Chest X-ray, PA view. Patient: 51 years old, sex M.
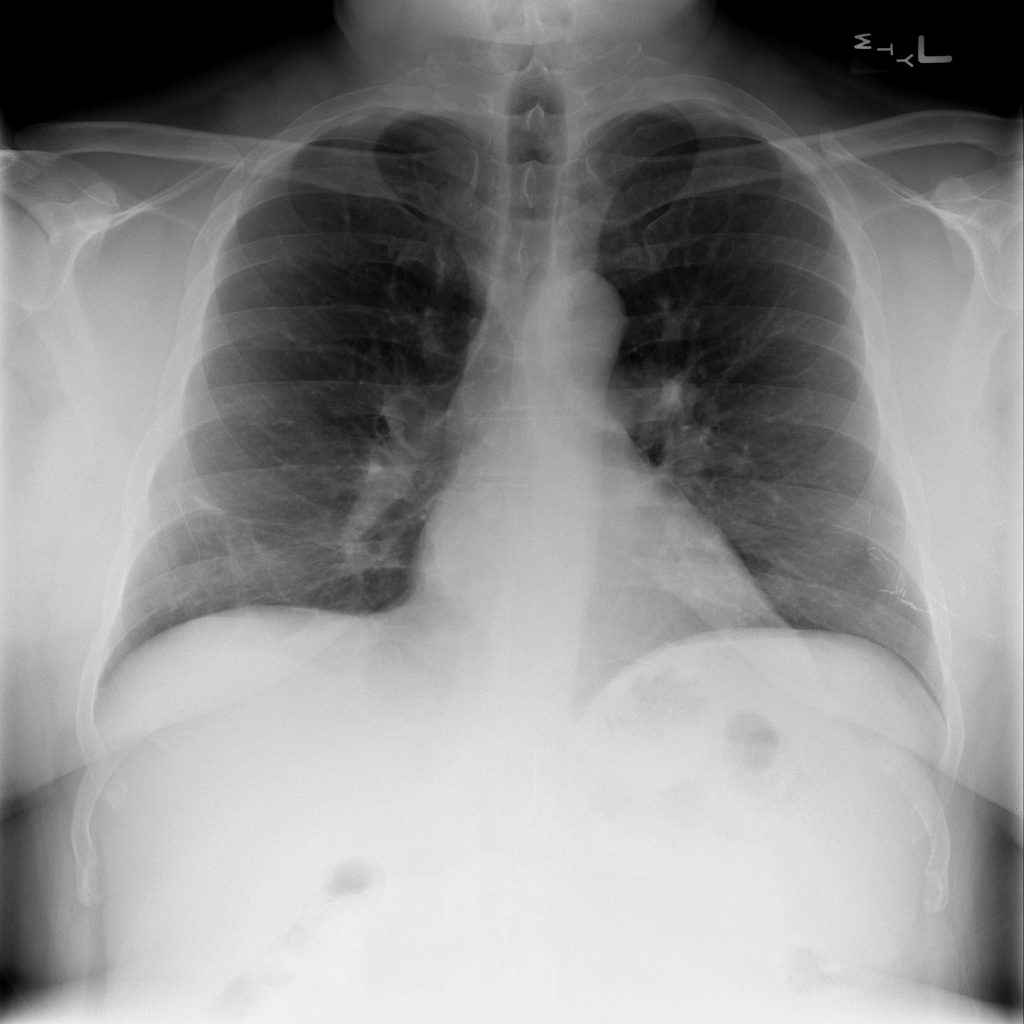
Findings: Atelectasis